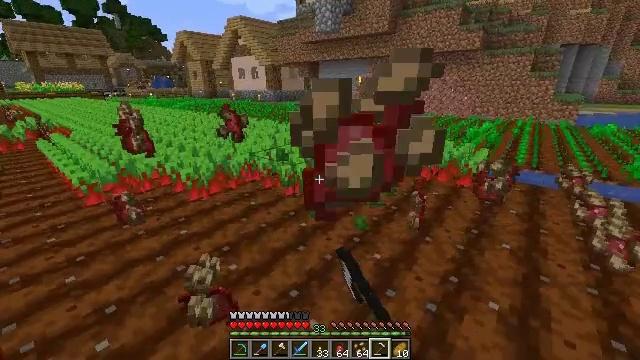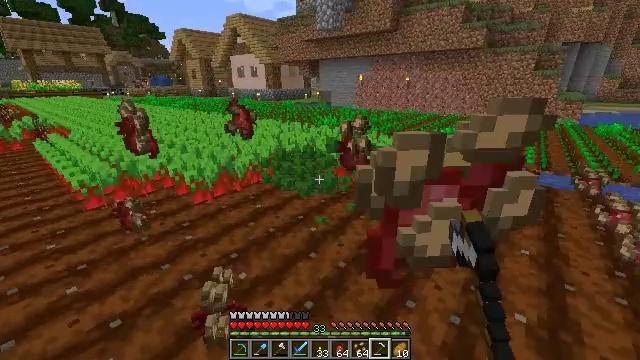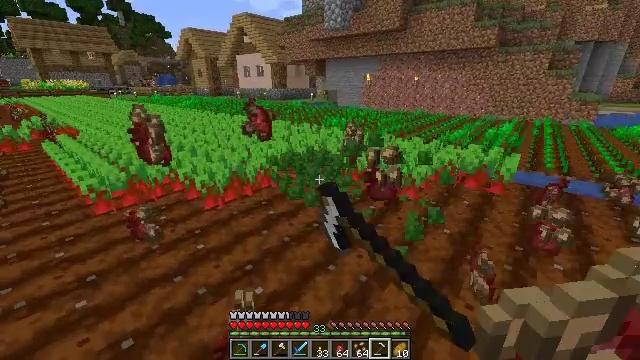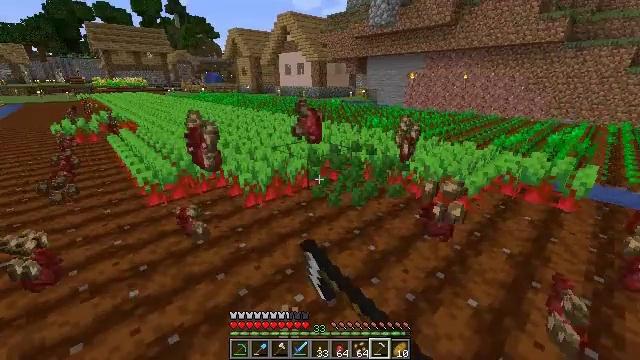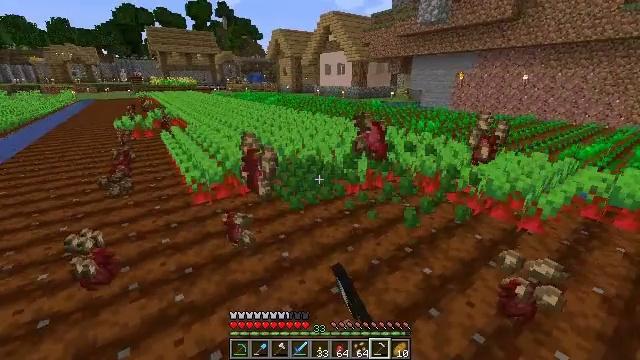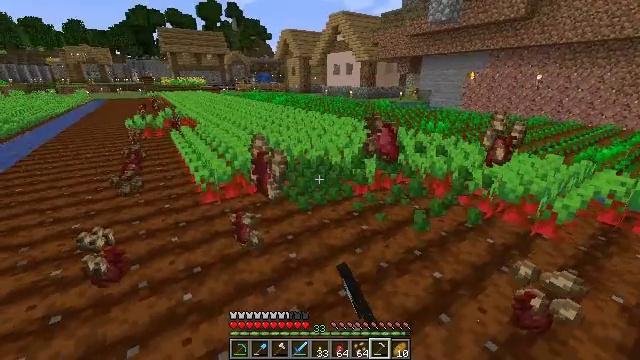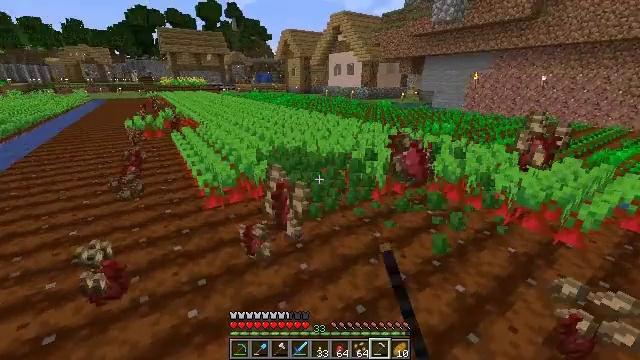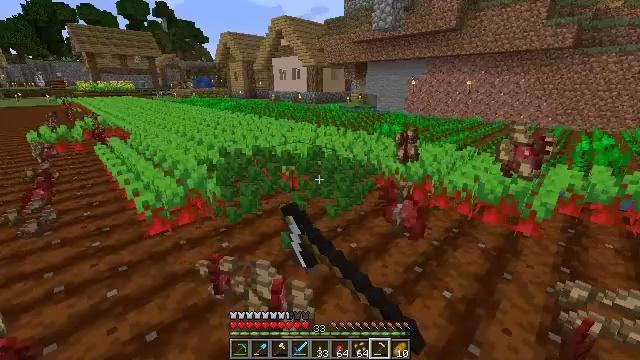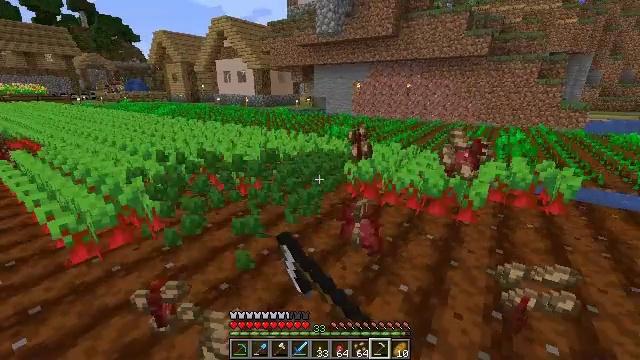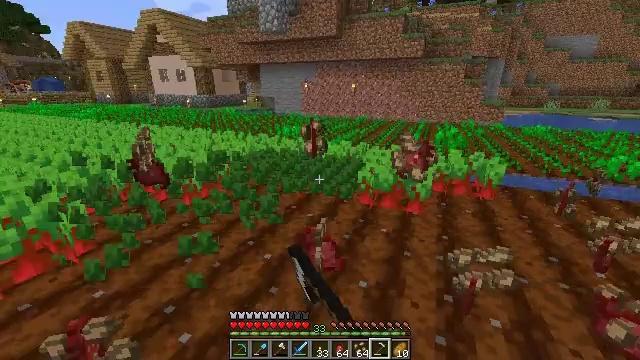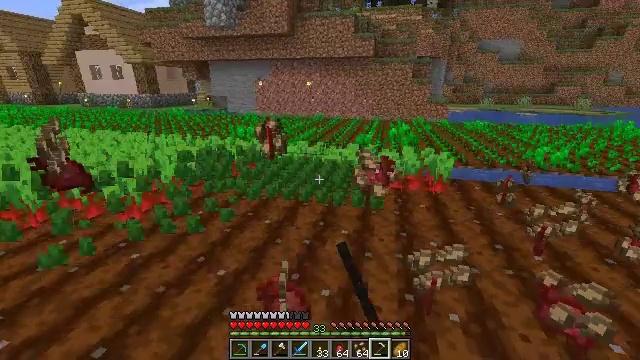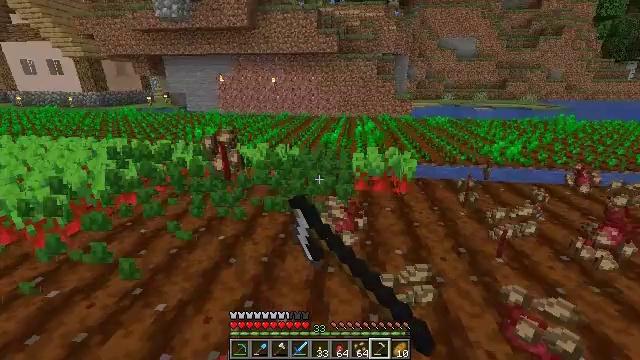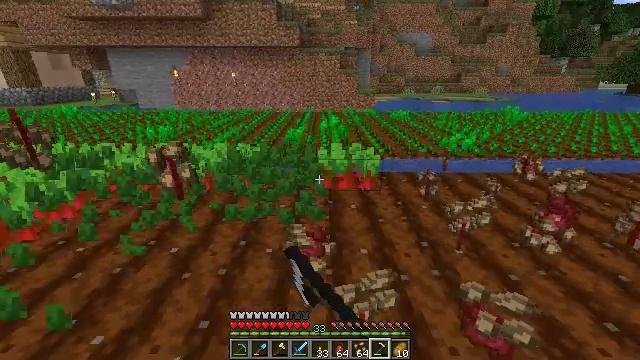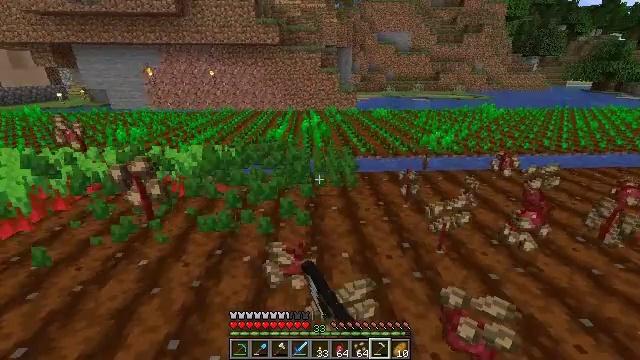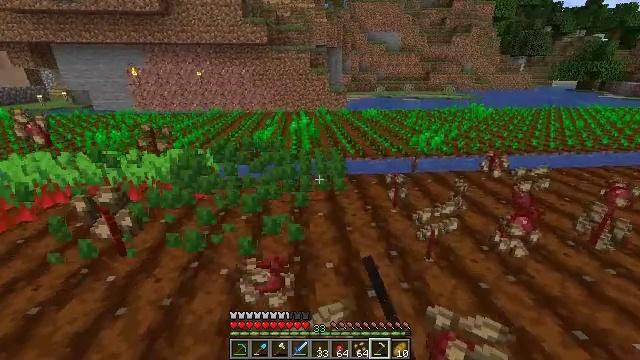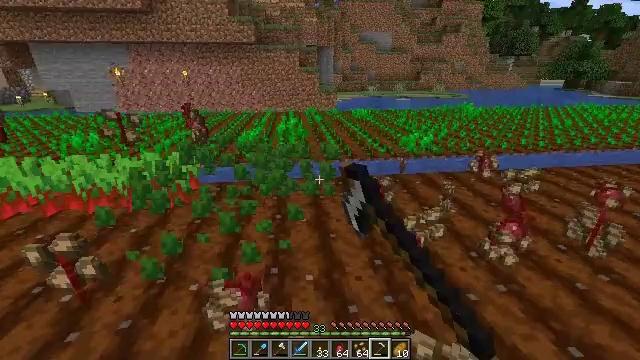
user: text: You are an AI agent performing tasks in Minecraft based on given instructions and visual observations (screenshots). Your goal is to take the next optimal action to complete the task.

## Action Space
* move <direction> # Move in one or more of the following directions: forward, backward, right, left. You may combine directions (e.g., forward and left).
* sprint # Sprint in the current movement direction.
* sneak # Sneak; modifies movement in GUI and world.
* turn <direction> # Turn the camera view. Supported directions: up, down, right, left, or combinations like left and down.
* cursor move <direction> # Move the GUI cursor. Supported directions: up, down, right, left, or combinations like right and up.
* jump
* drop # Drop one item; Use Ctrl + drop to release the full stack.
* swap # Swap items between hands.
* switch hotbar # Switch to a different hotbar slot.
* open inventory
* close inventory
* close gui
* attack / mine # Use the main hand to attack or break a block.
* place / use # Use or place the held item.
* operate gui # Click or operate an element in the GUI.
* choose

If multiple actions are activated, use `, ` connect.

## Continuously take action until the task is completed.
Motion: motion action
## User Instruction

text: Collect beetroots from the field.
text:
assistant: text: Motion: move forward and move left, attack / mine
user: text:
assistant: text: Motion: move forward and move left, attack / mine
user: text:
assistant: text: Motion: move forward and move left, turn left, attack / mine
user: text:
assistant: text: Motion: move forward and move left, turn left, attack / mine
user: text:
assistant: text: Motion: move forward and move left, turn left, attack / mine
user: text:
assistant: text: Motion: move forward and move left, attack / mine
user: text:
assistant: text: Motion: move forward and move left, turn right, attack / mine
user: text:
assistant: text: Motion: move forward and move right, turn right, attack / mine
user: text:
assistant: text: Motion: move forward and move right, turn right, attack / mine
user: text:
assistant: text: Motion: move forward and move right, turn right, attack / mine
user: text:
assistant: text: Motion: move forward and move right, turn right, attack / mine
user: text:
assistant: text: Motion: move forward and move right, turn right and down, attack / mine
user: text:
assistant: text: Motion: move forward and move right, turn right, attack / mine
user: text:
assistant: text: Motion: move forward and move right, turn right, attack / mine
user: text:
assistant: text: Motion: move forward and move right, turn right, attack / mine
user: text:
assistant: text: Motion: move forward and move right, turn right, attack / mine
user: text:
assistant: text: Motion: move forward and move right, turn right, attack / mine
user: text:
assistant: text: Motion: move forward and move right, turn right, attack / mine
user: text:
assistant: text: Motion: move forward and move right, turn right, attack / mine
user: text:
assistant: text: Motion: move forward and move right, turn right and down, attack / mine
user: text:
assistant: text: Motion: move forward and move right, turn right, attack / mine
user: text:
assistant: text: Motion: move forward and move right, attack / mine
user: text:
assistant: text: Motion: move forward and move right, attack / mine
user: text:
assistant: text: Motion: move forward and move right, attack / mine
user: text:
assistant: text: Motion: move forward and move right, attack / mine
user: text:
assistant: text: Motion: move forward and move right, turn left
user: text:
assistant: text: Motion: move forward and move right, turn left
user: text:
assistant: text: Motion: move forward, turn left and down
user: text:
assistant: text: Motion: move forward, turn left
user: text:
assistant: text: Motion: move forward and move right, turn left